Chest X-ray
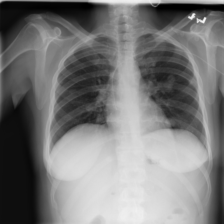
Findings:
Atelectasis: negative
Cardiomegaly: negative
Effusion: negative
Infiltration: negative
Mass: positive
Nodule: negative
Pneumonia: negative
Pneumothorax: negative
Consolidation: negative
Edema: negative
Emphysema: negative
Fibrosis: negative
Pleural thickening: negative
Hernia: negative